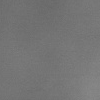
Atmospheric dust classification: dusty